Aerial crown-view tile of a tropical tree (Barro Colorado Island, Panama), acquired 20250915:
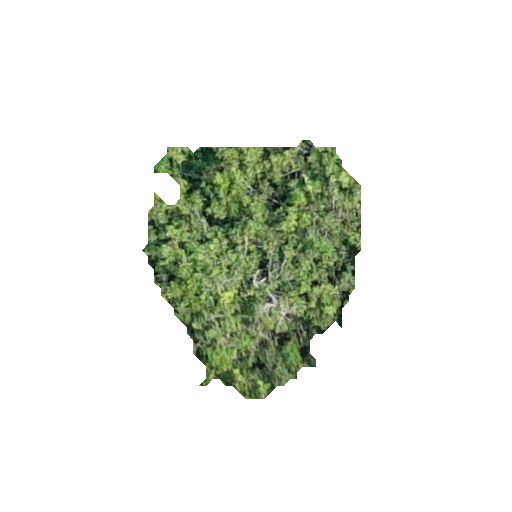
Species: Protium panamense
GBIF accepted scientific name: Protium panamense
Crown area: 58.788 m²